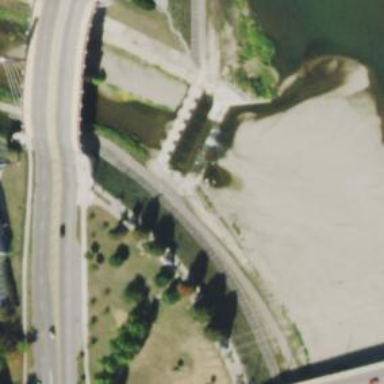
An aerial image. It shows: Bridge over cycleway supported by pilings.